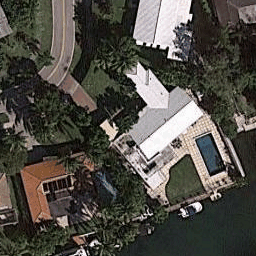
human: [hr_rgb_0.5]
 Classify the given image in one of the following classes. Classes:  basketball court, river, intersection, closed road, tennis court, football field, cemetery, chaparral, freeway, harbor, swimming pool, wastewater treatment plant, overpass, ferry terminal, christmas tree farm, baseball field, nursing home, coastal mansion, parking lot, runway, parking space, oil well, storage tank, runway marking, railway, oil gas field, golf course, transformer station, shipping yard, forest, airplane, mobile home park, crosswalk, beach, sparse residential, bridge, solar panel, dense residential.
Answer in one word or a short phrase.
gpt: coastal mansion